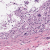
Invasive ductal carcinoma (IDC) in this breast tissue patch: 0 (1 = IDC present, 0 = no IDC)